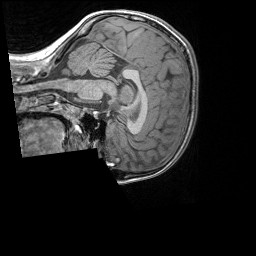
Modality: T1w
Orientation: sagittal
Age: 8
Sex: female
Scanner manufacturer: siemens
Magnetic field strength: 3 T
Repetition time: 1.65 s
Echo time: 0.00203 s